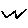
Label: zigzag